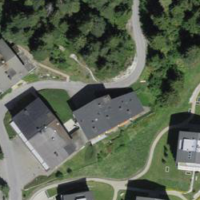
EUNIS habitat code: 55
Species observed at this site:
Clinopodium vulgare
Campanula glomerata